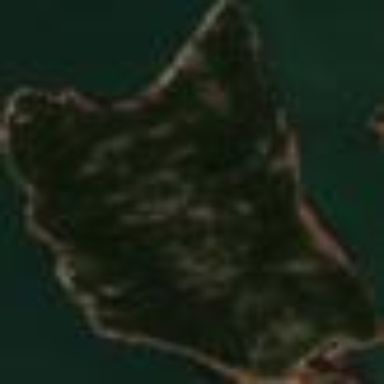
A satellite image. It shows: Island with natural coastline.